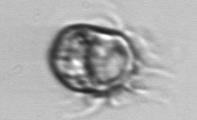
Label: Leegaardiella_ovalis